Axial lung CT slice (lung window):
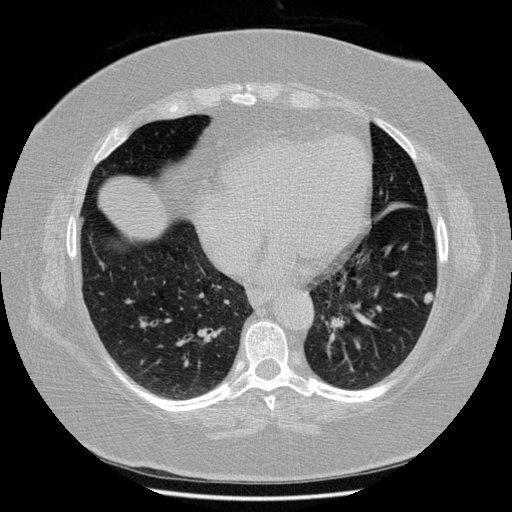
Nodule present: yes
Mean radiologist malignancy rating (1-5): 3.25